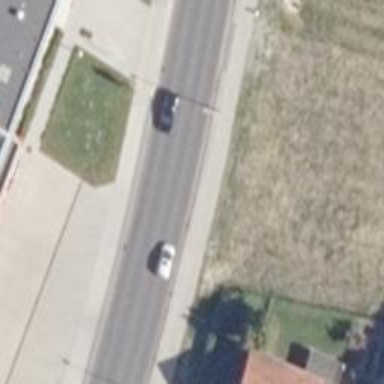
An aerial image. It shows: Secondary road with separate asphalt sidewalk.